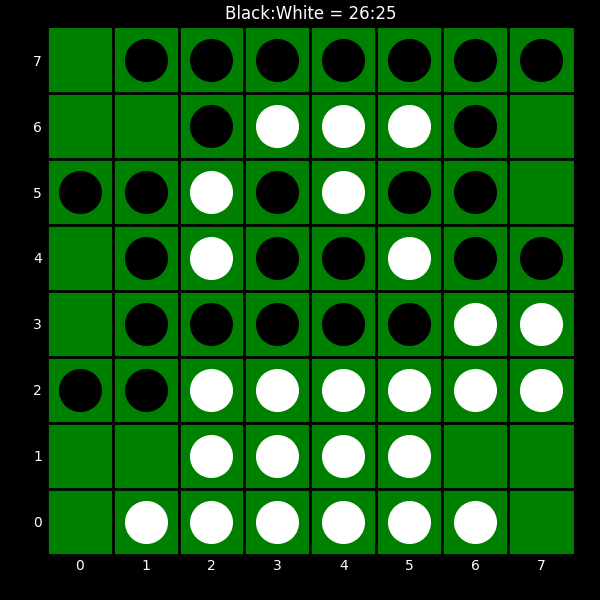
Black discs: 26
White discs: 25